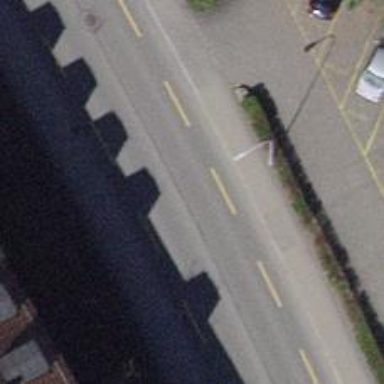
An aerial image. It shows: Tertiary road with asphalt surface. There is lane for cyclists on both sides of the road.